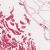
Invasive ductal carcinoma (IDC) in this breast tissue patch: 0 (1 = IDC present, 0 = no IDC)